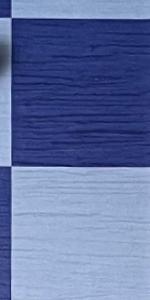
Label: Empty